Group 1:
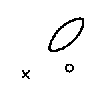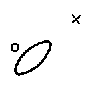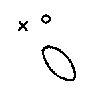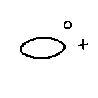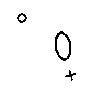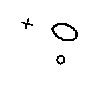
Group 2:
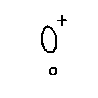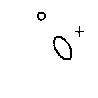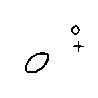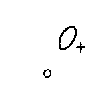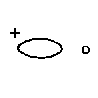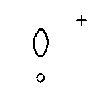
Rule separating the two groups: A cross is located on the extension of the ellipse axis vs. a circle is located on the extension of the ellipse axis.
Concepts: collinear, imagined_entity, imagined_line_or_curve
Author: Mikhail M. Bongard
Reference: M. M. Bongard, Pattern Recognition, Spartan Books, 1970, p. 235.